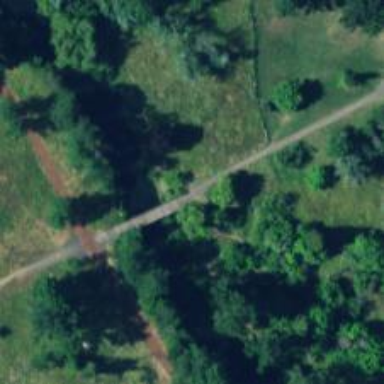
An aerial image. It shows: Path on bridge.